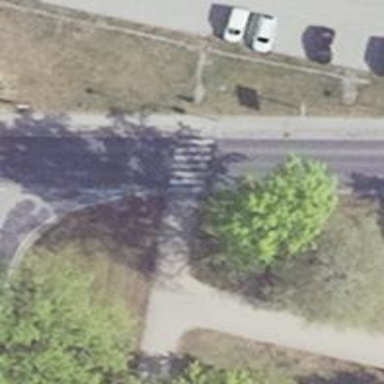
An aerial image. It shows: Uncontrolled zebra crossing on the road.